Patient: sex M, age 72
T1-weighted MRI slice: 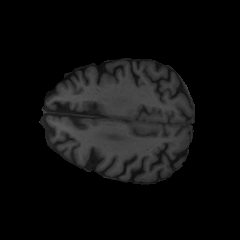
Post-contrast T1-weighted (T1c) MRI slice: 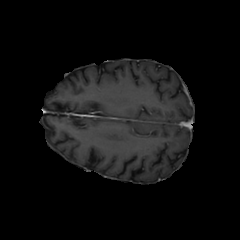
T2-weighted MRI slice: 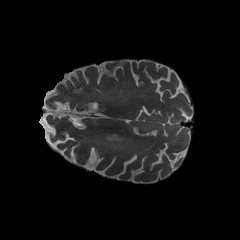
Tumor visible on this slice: no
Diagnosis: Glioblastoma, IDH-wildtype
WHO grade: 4